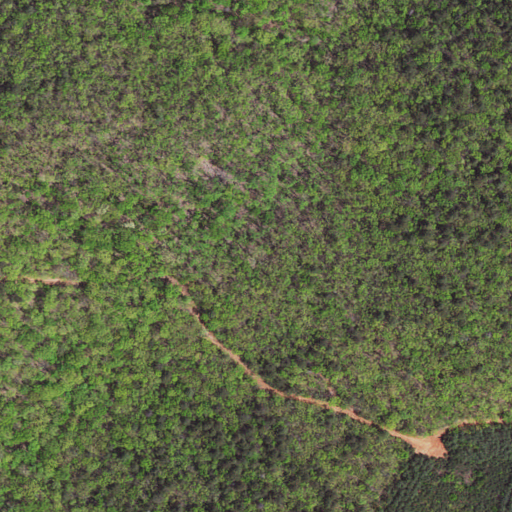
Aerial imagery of gap in Virginia named Double Oaks Gap containing deciduous forest, mixed forest, and evergreen forest